Question: This link has R code to replicate ggplot's colours: <URL>
I have had a go at replicating the code in python - but the results are not right ...
'''
import pandas as pd
import numpy as np
import matplotlib.pyplot as plt
import math
import colorsys
# function to return a list of hex colour strings
def colorMaker(n=12, start=15.0/360.0, saturation=1.0, valight=0.65) :
listOfColours = []
for i in range(n) :
hue = math.modf(float(i)/float(n) + start)[0]
#(r,g,b) = colorsys.hsv_to_rgb(hue, saturation, valight)
(r,g,b) = colorsys.hls_to_rgb(hue, valight, saturation)
listOfColours.append( '#%02x%02x%02x' % (int(r*255), int(g*255), int(b*255)) )
return listOfColours
# made up data
x = np.array(range(20))
d = {}
d['y1'] = pd.Series(x, index=x)
d['y2'] = pd.Series(1.5*x + 1, index=x)
d['y3'] = pd.Series(2*x + 2, index=x)
df = pd.DataFrame(d)
# plot example
plt.figure(num=1, figsize=(10,5), dpi=100) # set default image size
colours = colorMaker(n=3)
df.plot(linewidth=2.0, color=colours)
fig = plt.gcf()
fig.savefig('test.png')
'''
The result ...

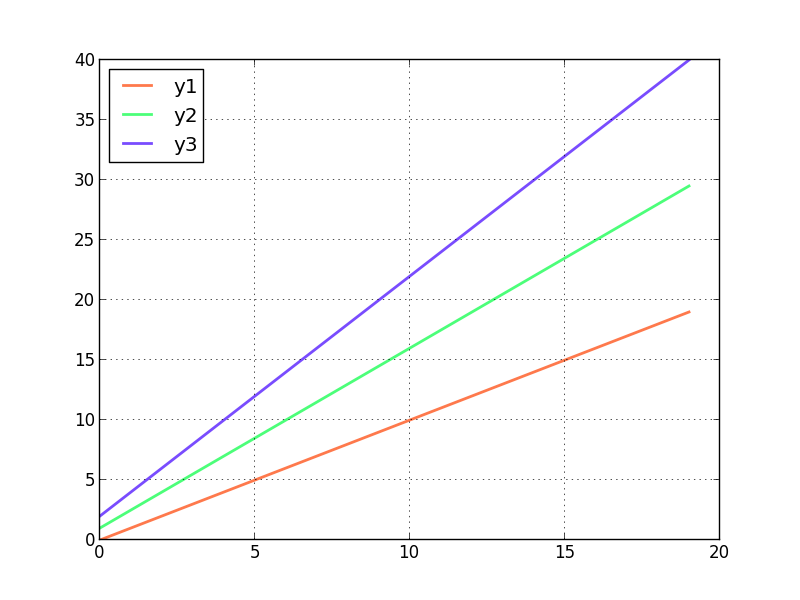
Answer: Looking closely at the gg code - it looks like I had two problems. The first is the denominator should have been n+1, rather than n. The second problem is that I needed a hue-chroma-luma conversion tool; rather than the hue-luma-saturation approach I had been taking. Unfortunately, I was not aware of a hcl_to_rgb tool in python; so one was written.
My solution (below) addresses these two problems. To my eye, I think it replicates ggplot2's colours.
'''
import pandas as pd
import numpy as np
import matplotlib.pyplot as plt
import math
import collections
def hcl_to_rgb(hue=0, chroma=0, luma=0) :
# Notes:
# coded from http://en.wikipedia.org/wiki/HSL_and_HSV#From_luma.2Fchroma.2Fhue
# with insights from gem.c in MagickCore 6.7.8
# http://www.imagemagick.org/api/MagickCore/gem_8c_source.html
# Assume:
# h, c, l all in range 0 .. 1 (cylindrical coordinates)
# Returns a tuple:
# r, g, b all in the range 0 .. 1 (cubic cartesian coordinates)
# sanity checks
hue = math.modf(float(hue))[0]
if hue < 0 or hue >= 1 :
raise ValueError('hue is a value greater than or equal to 0 and less than 1')
chroma = float(chroma)
if chroma < 0 or chroma > 1 :
raise ValueError('chroma is a value between 0 and 1')
luma = float(luma)
if luma < 0 or luma > 1 :
raise ValueError('luma is a value between 0 and 1')
# do the conversion
_h = hue * 6.0
x = chroma * ( 1 - abs((_h % 2) - 1) )
c = chroma
if 0 <= _h and _h < 1 :
r, g, b = (c, x, 0.0)
elif 1 <= _h and _h < 2 :
r, g, b = (x, c, 0.0)
elif 2 <= _h and _h < 3 :
r, g, b = (0.0, c, x)
elif 3 <= _h and _h < 4 :
r, g, b = (0.0, x, c)
elif 4 <= _h and _h < 5 :
r, g, b = (x, 0.0, c)
elif 5 <= _h and _h <= 6 :
r, g, b = (c, 0.0, x)
else :
r, g, b = (0.0, 0.0, 0.0)
m = luma - (0.298839*r + 0.586811*g + 0.114350*b)
z = 1.0
if m < 0.0 :
z = luma/(luma-m)
m = 0.0
elif m + c > 1.0 :
z = (1.0-luma)/(m+c-luma)
m = 1.0 - z * c
(r, g, b) = (z*r+m, z*g+m, z*b+m)
# clipping ...
(r, g, b) = (min(r, 1.0), min(g, 1.0), min(b, 1.0))
(r, g, b) = (max(r, 0.0), max(g, 0.0), max(b, 0.0))
return (r, g, b)
def ggColorSlice(n=12, hue=(0.004,1.00399), chroma=0.8, luma=0.6, skipHue=True) :
# Assume:
# n: integer >= 1
# hue[from, to]: all floats - red = 0; green = 0.33333 (or -0.66667) ; blue = 0.66667 (or -0.33333)
# chroma[from, to]: floats all in range 0 .. 1
# luma[from, to]: floats all in range 0 .. 1
# Returns a list of #rgb colour strings:
# convert stand alone values to ranges
if not isinstance(hue, collections.Iterable):
hue = (hue, hue)
if not isinstance(chroma, collections.Iterable):
chroma = (chroma, chroma)
if not isinstance(luma, collections.Iterable):
luma = (luma, luma)
# convert ints to floats
hue = [float(hue[y]) for y in (0, 1)]
chroma = [float(chroma[y]) for y in (0, 1)]
luma = [float(luma[y]) for y in (0, 1)]
# some sanity checks
n = int(n)
if n < 1 or n > 360 :
raise ValueError('n is a value between 1 and 360')
if any([chroma[y] < 0.0 or chroma[y] > 1.0 for y in (0, 1)]) :
raise ValueError('chroma is a value between 0 and 1')
if any([luma[y] < 0.0 or luma[y] > 1.0 for y in (0, 1)]) :
raise ValueError('luma is a value between 0 and 1')
# generate a list of hex colour strings
x = n + 1 if n % 2 else n
if n > 1 :
lDiff = (luma[1] - luma[0]) / float(n - 1.0)
cDiff = (chroma[1] - chroma[0]) / float(n - 1.0)
if skipHue :
hDiff = (hue[1] - hue[0]) / float(x)
else :
hDiff = (hue[1] - hue[0]) / float(x - 1.0)
else:
hDiff = 0.0
lDiff = 0.0
cDiff = 0.0
listOfColours = []
for i in range(n) :
c = chroma[0] + i * cDiff
l = luma[0] + i * lDiff
h = math.modf(hue[0] + i * hDiff)[0]
h = h + 1 if h < 0.0 else h
(h, c, l) = (min(h, <PHONE>), min(c, 1.0), min(l, 1.0))
(h, c, l) = (max(h, 0.0), max(c, 0.0), max(l, 0.0))
(r, g, b) = hcl_to_rgb(h, c, l)
listOfColours.append( '#%02x%02x%02x' % (int(r*255), int(g*255), int(b*255)) )
return listOfColours
for i in range(1, 20) :
# made up data
x = np.array(range(20))
d = {}
for j in range(1, i+1) :
y = x * (1.0 + j/10.0) + j/10.0
d['y'+'%03.0d' % j] = pd.Series(data=y , index=x)
df = pd.DataFrame(d)
# plot example
plt.figure(num=1, figsize=(10,5), dpi=100) # set default image size
colours = ggColorSlice(n=i)
if len(colours) == 1:
colours = colours[0] # kludge
df.plot(linewidth=4.0, color=colours)
fig = plt.gcf()
f = 'test-'+str(i)+'.png'
print f
plt.title(f)
fig.savefig(f)
plt.close()
'''